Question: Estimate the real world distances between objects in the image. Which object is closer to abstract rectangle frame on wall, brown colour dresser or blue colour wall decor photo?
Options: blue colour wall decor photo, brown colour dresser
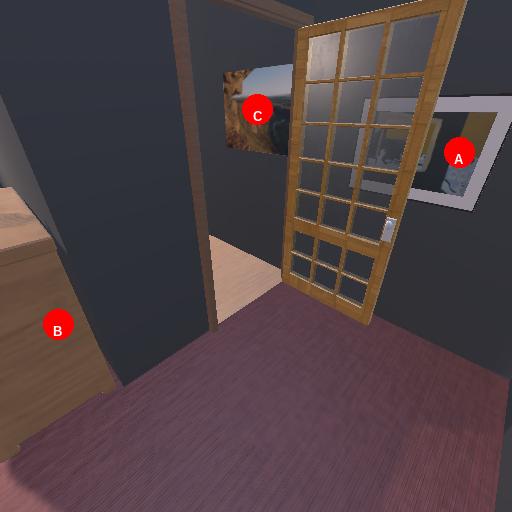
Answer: blue colour wall decor photo